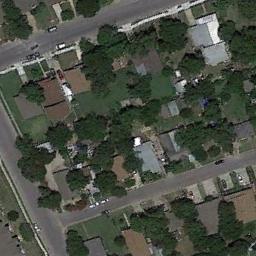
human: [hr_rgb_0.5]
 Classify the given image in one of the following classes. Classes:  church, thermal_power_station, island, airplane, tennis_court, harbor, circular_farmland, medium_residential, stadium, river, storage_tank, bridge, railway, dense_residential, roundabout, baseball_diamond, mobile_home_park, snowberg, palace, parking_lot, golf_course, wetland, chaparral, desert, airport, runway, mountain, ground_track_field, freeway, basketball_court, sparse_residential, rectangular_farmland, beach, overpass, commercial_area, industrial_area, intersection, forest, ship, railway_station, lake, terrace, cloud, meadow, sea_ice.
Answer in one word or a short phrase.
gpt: medium_residential